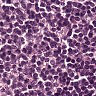
Metastatic tissue present: no